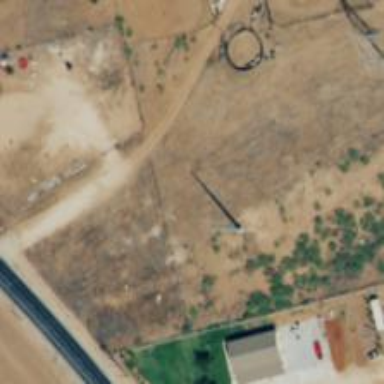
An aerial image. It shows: Power pole.